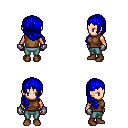
a pixel art fantasy rpg character, female body template, human, light skin, brown sleeveless shirt, teal pants, blue right-swept hairstyle, metal gloves, brown shoes, four views (front, back, left, right), 2x2 character sprite sheet, small pixel art, hard edges, no anti-aliasing